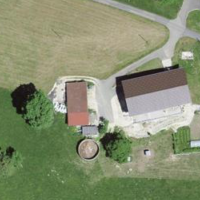
EUNIS habitat code: 24
Species observed at this site:
Verbascum thapsus